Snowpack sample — Buffalo Mountain, Silverthorne, Colorado, USA (2/22/26, 2:02 PM MST)
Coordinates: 39.622, -106.113
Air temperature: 33 °F
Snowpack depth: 63 cm
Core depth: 30 cm
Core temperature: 26.6 °F
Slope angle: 11°, slope face: 116°
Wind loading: low
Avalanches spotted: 0
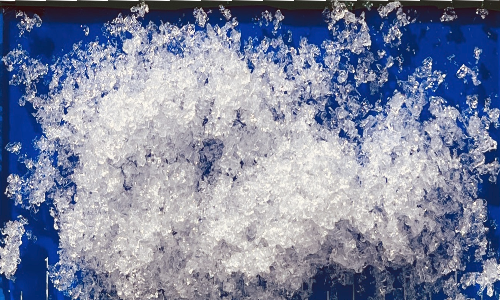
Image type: core
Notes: In a firebreak similar to site 1, minimal wind loading with no spotted avalanches (not many faces in view though)